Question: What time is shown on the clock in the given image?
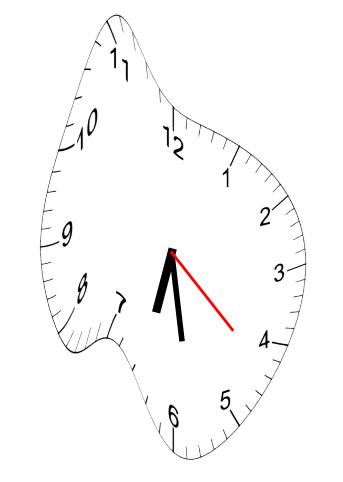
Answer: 06:28:22